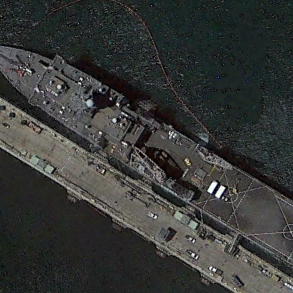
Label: combat